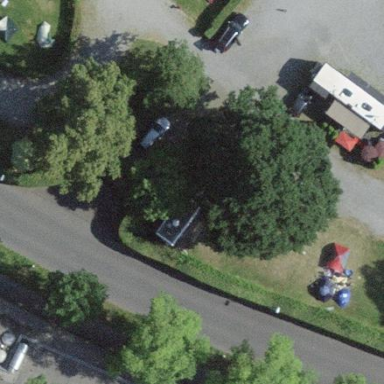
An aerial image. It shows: Camp pitch for tourism.